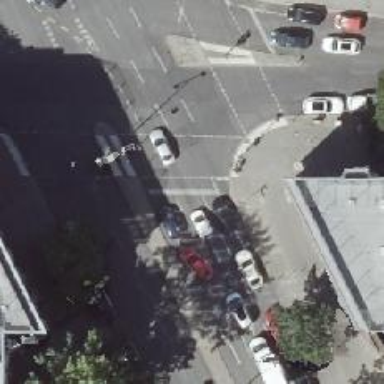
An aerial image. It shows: Road with traffic signals.